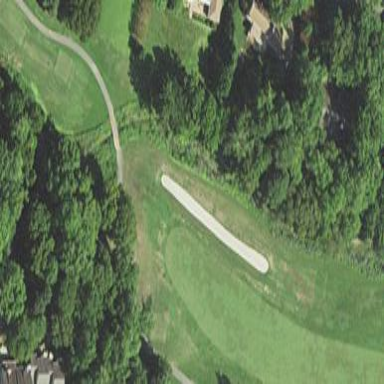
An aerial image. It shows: Rough area on grassy golf course.